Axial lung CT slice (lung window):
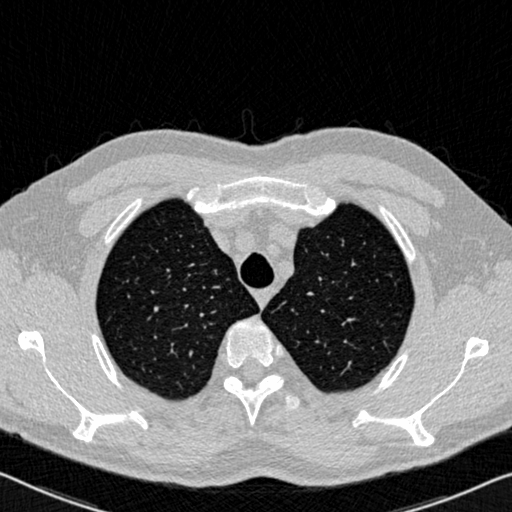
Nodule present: no